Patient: sex F, age 46
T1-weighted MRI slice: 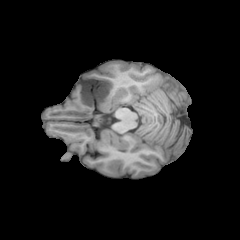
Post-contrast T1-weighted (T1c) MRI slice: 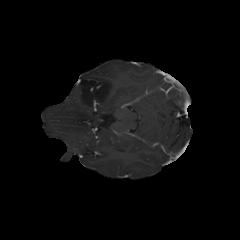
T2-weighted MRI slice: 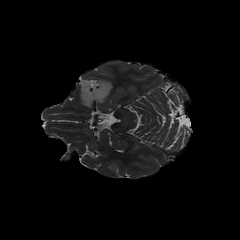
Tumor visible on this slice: yes
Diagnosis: Astrocytoma, IDH-mutant
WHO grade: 2